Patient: sex M, age 65
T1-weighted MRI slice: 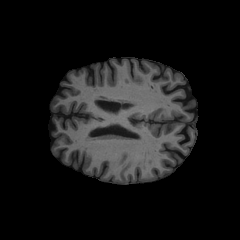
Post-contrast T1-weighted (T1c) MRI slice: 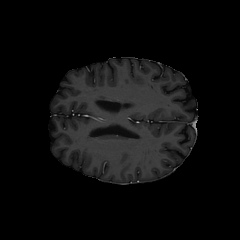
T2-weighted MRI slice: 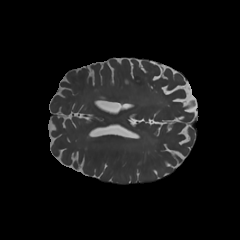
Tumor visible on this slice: no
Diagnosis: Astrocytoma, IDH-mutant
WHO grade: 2